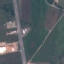
Land use / land cover: Highway